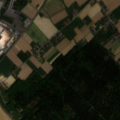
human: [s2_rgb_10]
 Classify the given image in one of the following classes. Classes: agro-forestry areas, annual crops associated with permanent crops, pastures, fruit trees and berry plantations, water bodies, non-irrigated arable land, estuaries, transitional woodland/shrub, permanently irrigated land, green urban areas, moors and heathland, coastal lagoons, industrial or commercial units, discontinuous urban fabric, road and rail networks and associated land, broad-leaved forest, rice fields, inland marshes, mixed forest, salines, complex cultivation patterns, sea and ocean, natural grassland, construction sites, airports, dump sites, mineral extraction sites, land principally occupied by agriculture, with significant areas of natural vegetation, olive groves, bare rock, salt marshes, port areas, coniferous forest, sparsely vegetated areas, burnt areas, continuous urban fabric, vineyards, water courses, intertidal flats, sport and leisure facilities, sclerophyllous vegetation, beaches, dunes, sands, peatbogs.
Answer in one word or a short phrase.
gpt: discontinuous urban fabric, industrial or commercial units, non-irrigated arable land, mixed forest